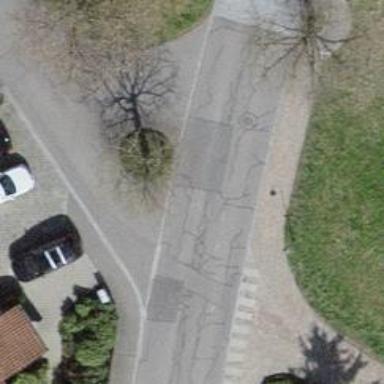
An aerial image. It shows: Traffic calming island.